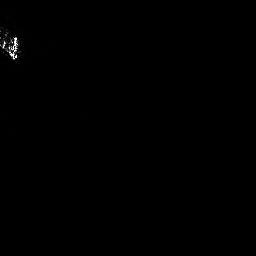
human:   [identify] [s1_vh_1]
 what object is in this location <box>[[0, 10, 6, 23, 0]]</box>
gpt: <ref>1 medium ship at the top left</ref>